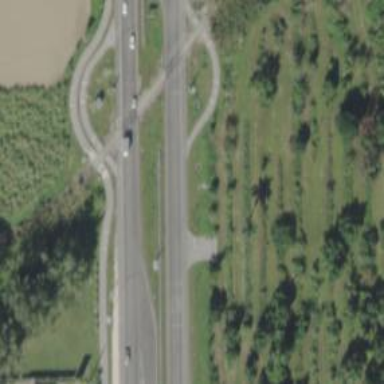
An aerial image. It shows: Asphalt trunk highway with separate sidewalks.